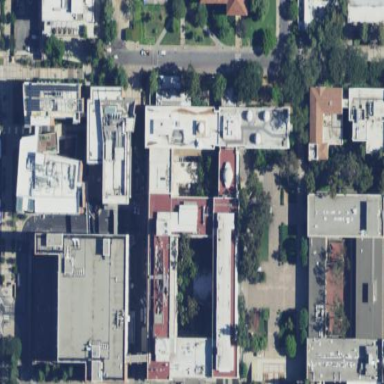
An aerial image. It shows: University building.